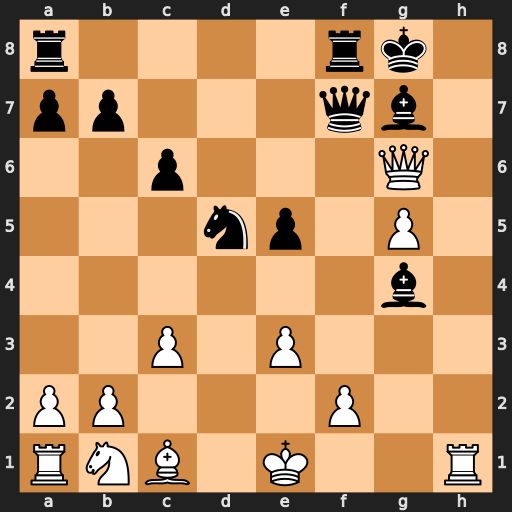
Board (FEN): r4rk1/pp3qb1/2p3Q1/3np1P1/6b1/2P1P3/PP3P2/RNB1K2R
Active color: w
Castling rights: KQ
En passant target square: -
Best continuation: Qh7#